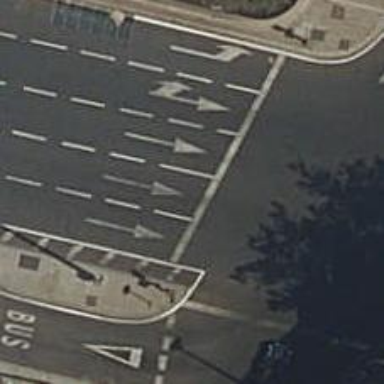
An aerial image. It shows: Road with traffic signals.